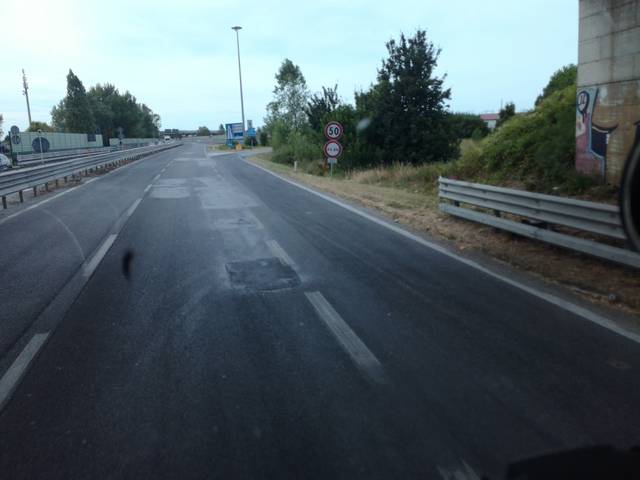
Region: Italy
Coordinates: 44.119, 12.301